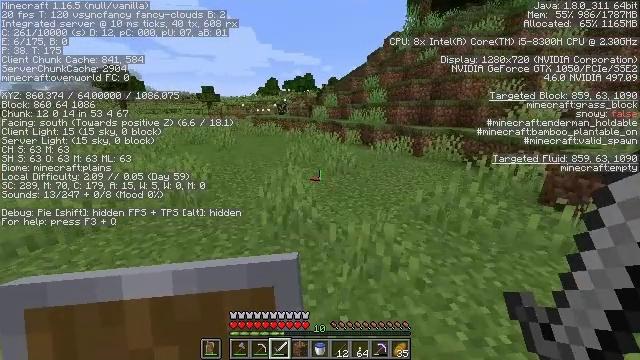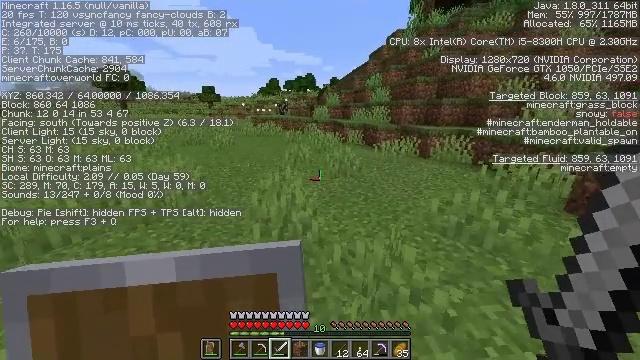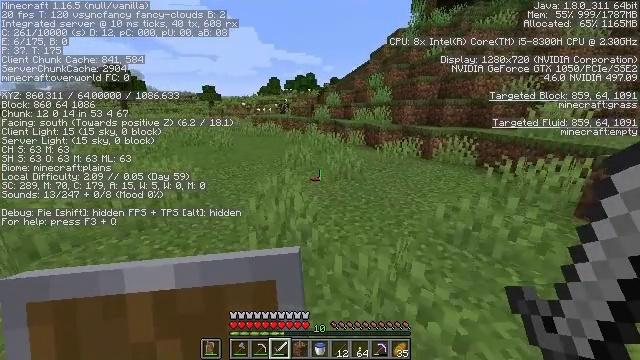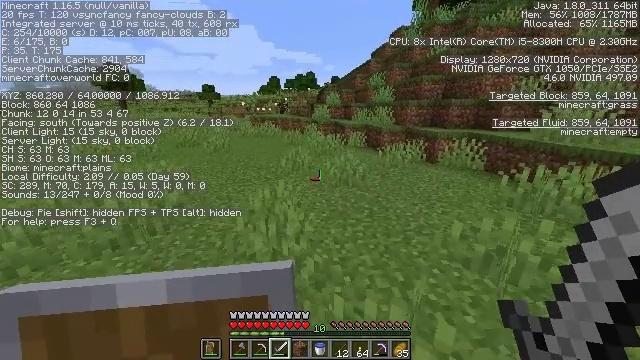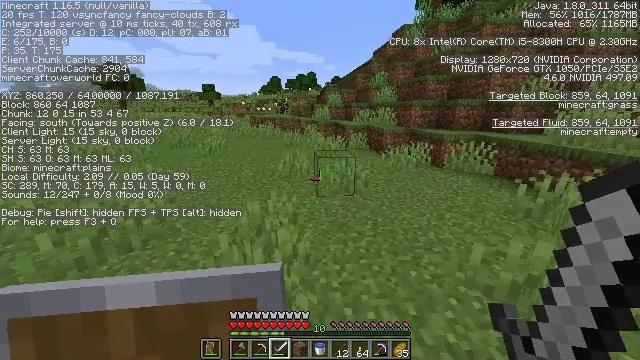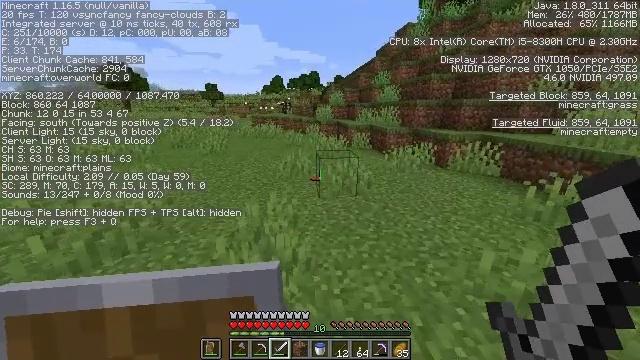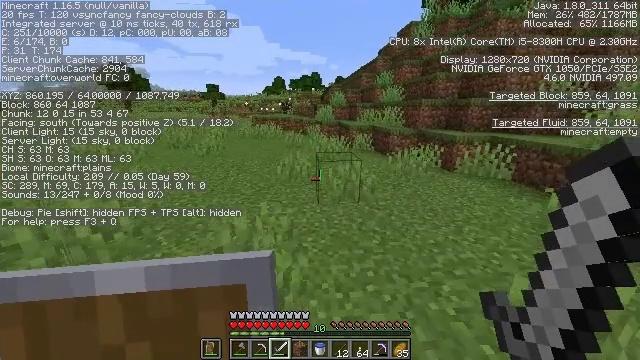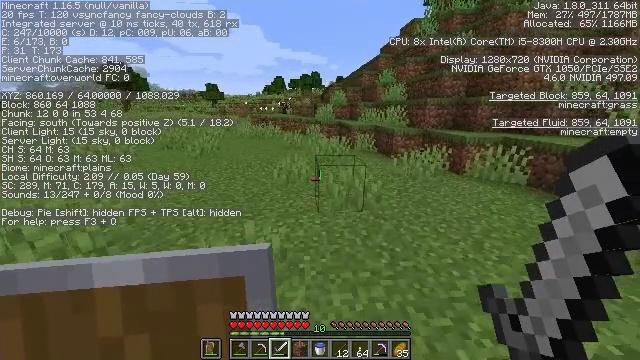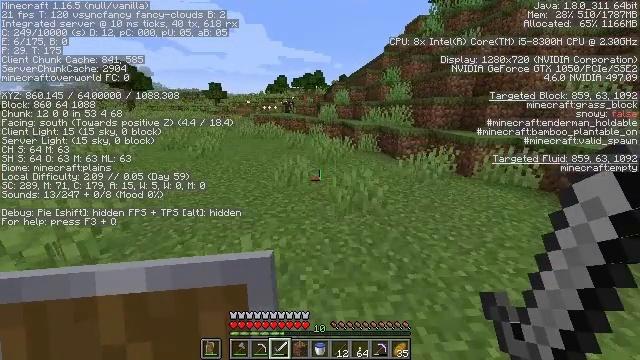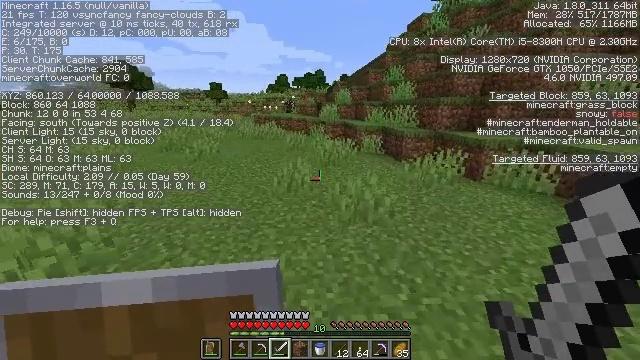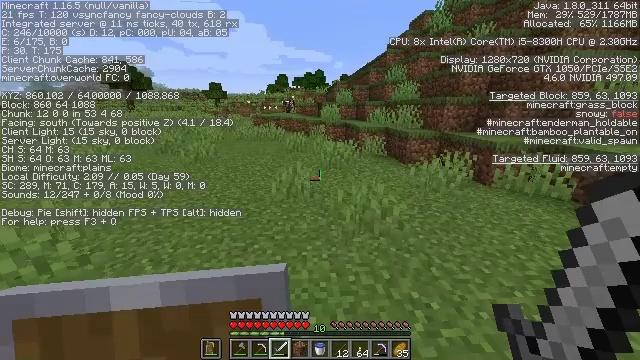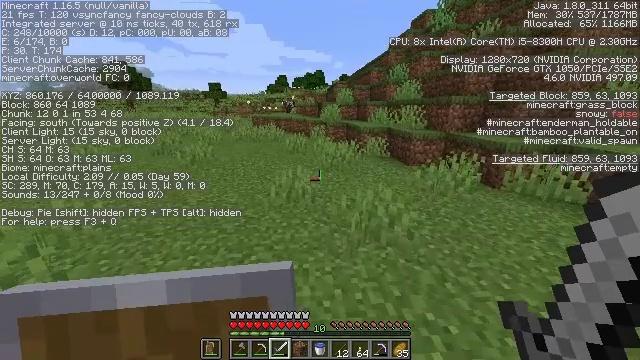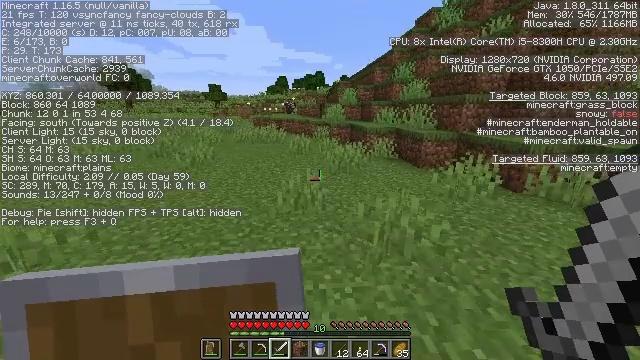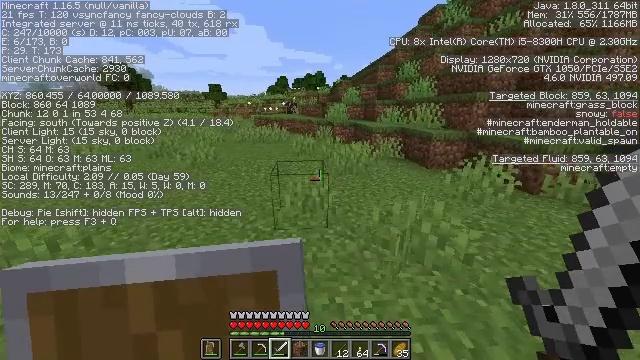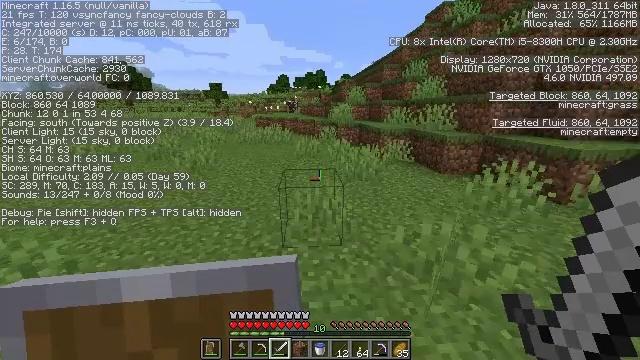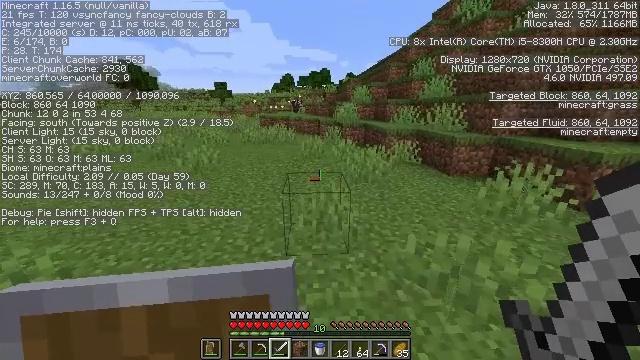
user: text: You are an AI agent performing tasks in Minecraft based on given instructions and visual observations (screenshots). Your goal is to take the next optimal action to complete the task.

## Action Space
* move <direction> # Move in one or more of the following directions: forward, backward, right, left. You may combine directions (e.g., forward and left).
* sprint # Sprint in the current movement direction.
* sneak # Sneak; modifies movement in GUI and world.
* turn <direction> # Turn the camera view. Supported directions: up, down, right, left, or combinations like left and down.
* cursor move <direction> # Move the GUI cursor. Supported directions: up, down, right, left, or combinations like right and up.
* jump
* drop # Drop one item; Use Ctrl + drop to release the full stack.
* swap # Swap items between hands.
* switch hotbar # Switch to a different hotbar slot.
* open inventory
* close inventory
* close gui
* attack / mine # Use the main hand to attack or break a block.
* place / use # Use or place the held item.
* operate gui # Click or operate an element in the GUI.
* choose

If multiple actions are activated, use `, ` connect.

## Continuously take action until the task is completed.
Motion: motion action
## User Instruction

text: Destroy the yellow bed to recycle it.
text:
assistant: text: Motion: move forward, sprint
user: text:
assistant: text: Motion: move forward, sprint
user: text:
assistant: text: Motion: move forward, sprint
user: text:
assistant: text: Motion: move forward, sprint
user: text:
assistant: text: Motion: move forward, sprint
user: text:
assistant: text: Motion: move forward, sprint
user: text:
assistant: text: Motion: move forward, sprint
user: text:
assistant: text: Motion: move forward, sprint
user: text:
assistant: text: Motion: move forward, sprint
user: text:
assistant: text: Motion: move forward, sprint
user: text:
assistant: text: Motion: move forward and move left, sprint
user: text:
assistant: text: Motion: move forward and move left, sprint
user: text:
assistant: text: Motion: move forward and move left, sprint
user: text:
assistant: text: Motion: move forward, sprint
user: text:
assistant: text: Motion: move forward, sprint, turn left
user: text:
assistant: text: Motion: move forward, sprint
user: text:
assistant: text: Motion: move forward, sprint
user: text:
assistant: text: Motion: move forward, sprint
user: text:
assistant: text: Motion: move forward, sprint
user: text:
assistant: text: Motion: move forward, sprint
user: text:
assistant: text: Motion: move forward, sprint
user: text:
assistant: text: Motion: move forward, sprint
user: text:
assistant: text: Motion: move forward, sprint
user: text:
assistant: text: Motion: move forward, sprint, turn left
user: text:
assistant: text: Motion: move forward, sprint
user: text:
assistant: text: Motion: move forward, sprint
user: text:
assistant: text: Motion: move forward, sprint
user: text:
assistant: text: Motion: move forward, sprint
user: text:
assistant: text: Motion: move forward, sprint
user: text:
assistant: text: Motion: move forward, sprint